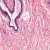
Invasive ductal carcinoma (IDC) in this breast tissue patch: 0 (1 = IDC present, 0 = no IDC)